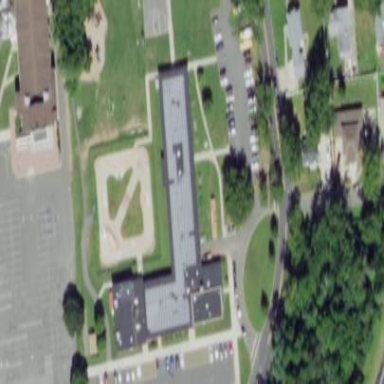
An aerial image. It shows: Community center building.